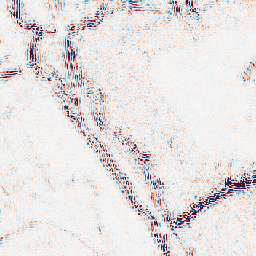
Category: wavelet
Decomposition family: wavelet_reverse_biorthogonal
Decomposition parameters: wavelet: rbio3.5
level: 2
Upsampling method: nearest
Upsampling parameters: scale: 4
Upsampling scale: 4